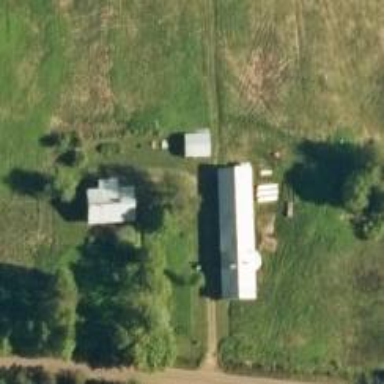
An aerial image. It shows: Farmyard area.